Field crop: tomato
Growth stage: 1
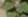
Species: solanum